Question: I have the following situation. I installed Visual Studio Update 3 last night. Now I have a problem that when I open my projects (Universal Apps) which i have done while i had update 2, my designer won't load and it throws an exception:

Does anyone knows how to solve this? I guess this is not a bug because probably everything was tested by Microsoft, and this is not RC update. Im about to delete this update if i don't figure out the solution. I'm guessing that it might have to do with xaml if anything changed?
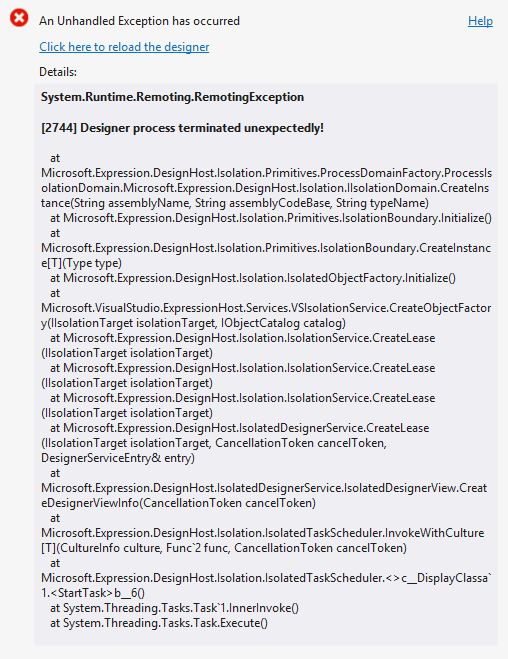
Answer: I figured out from the connect bulletin that there are two folders in your Windows profile that need to have their contents cleared out in order for the Visual Studio designer to work with Visual Studio 2013 Update 3.
The two folders are:
For Blend: AppData\Local\Microsoft\VisualStudio
.0\Blend\ShadowCache
For Visual Studio 2013: AppData\Local\Microsoft\VisualStudio
.0\Designer\ShadowCache
Don't delete these folders, just delete the content of those folders and you will be back to working happily with the XAML designer again.